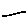
Label: line